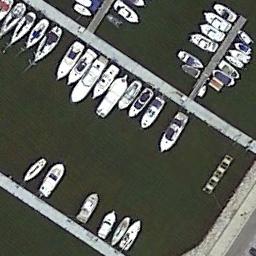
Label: harbor